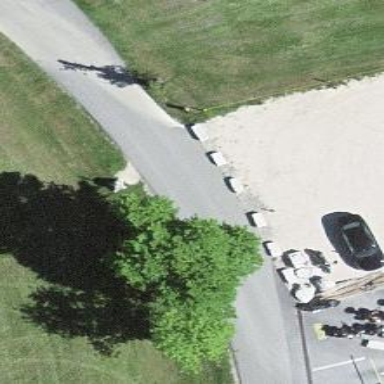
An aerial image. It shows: Block barrier.